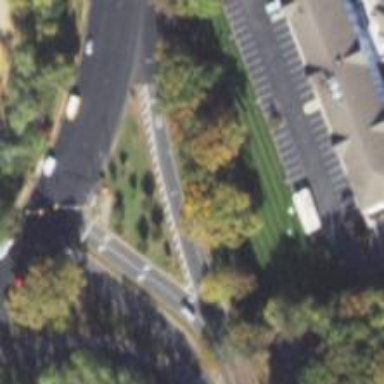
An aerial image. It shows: Secondary link road with asphalt surface.